Interaction volume radius: 5 \u00c5
Interaction volume height: 10 \u00c5
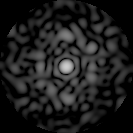
Disorder parameter: 0.8491